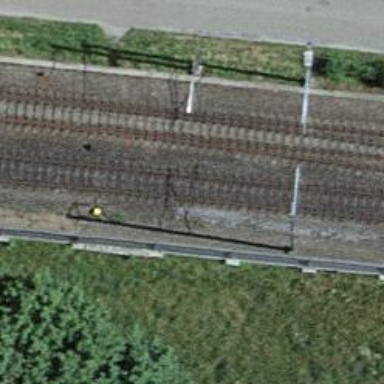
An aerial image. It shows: Railway switch.